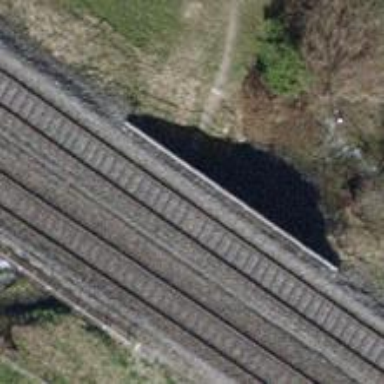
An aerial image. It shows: Single railway track with electrified contact line.